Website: bh-photo
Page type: billing-address
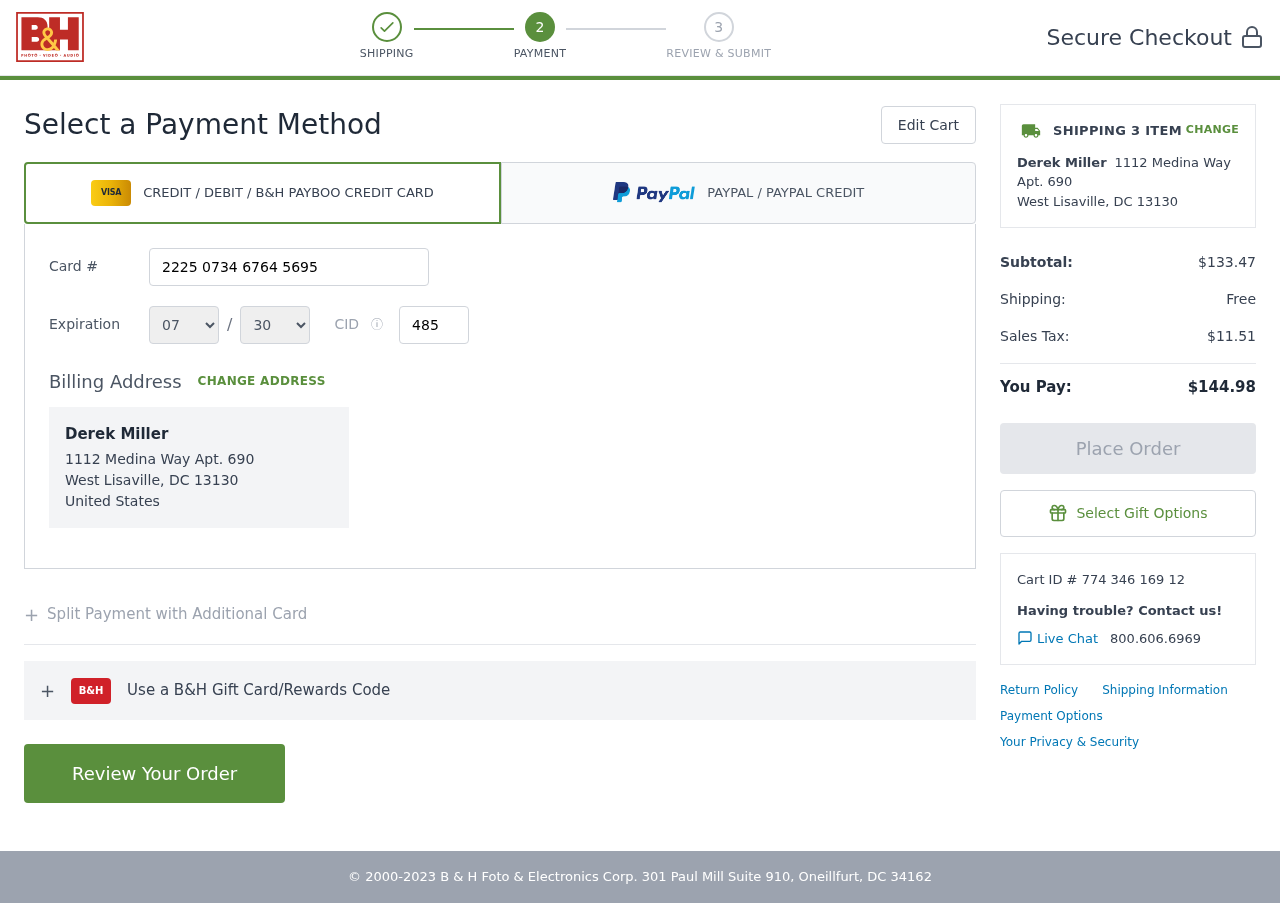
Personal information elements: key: PII_CARD_CVV
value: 485
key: PII_CARD_EXPIRY_MONTH
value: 07
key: PII_CARD_EXPIRY_YEAR
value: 30
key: PII_CARD_NUMBER
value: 2225 0734 6764 5695
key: PII_CITY_STATE_ZIP
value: West Lisaville, DC 13130
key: PII_COUNTRY
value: United States
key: PII_FULLNAME
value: Derek Miller
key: PII_STREET
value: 1112 Medina Way Apt. 690
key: PII_FULLNAME2
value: Derek Miller
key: PII_CITY
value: West Lisaville
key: PII_STATE
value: DC
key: PII_STATE_ABBR
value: DC
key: PII_POSTCODE
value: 13130
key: PII_POSTCODE_FULL
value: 13130
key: PII_CITY_STATE
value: West Lisaville, DC
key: PII_POSTCODE_NUMERIC
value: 13130
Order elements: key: ORDER_NUM_ITEMS
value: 3
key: ORDER_SUBTOTAL
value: $133.47
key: ORDER_SHIPPING_COST
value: Free
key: ORDER_TAX
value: $11.51
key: ORDER_TOTAL
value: $144.98
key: ORDER_ID
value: Cart ID # 774 346 169 12